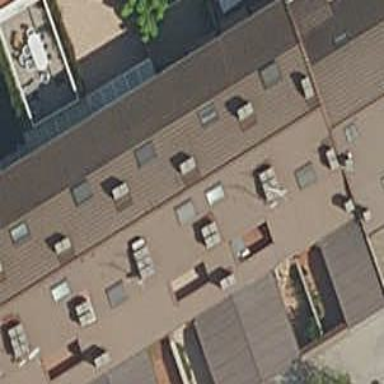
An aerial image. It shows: Residential building.